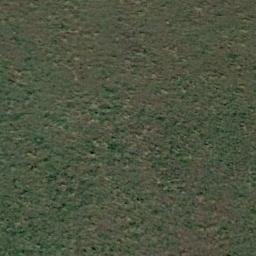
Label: meadow